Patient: sex F, age 63
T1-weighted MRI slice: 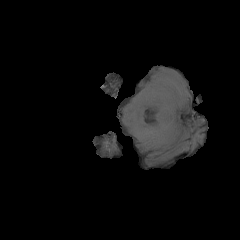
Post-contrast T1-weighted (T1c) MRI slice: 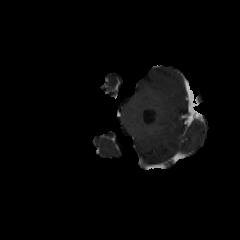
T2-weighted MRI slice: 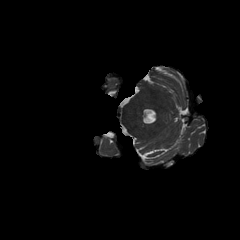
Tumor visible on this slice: no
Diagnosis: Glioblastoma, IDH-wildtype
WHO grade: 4